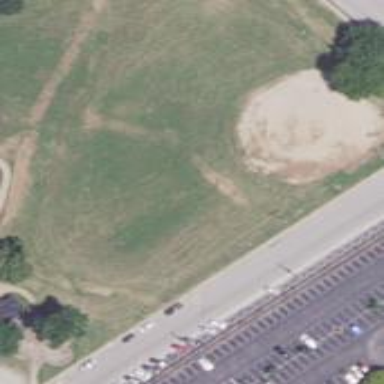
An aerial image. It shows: Baseball pitch for leisure land.